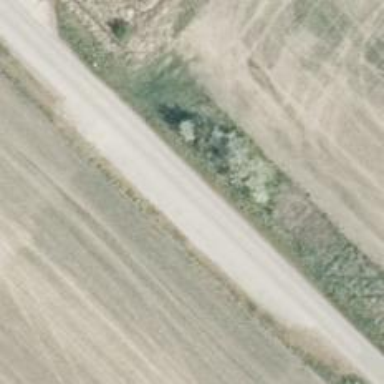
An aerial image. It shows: Passing place on the road.